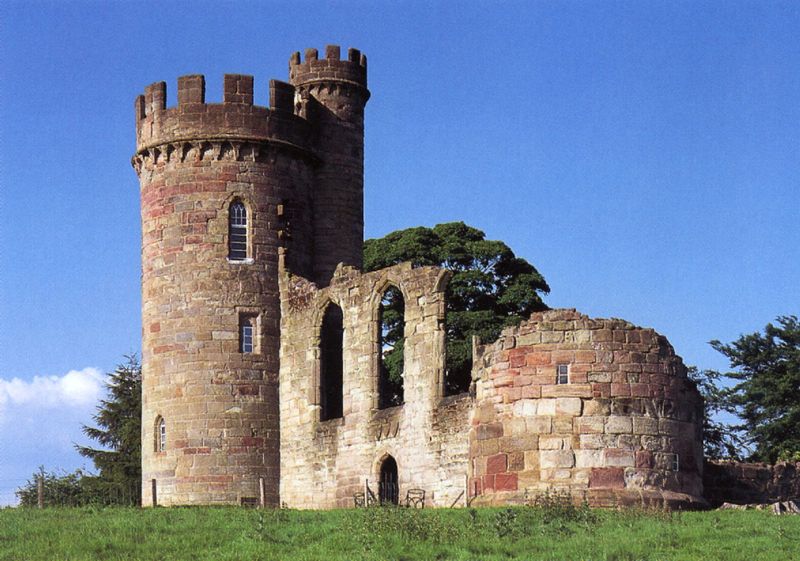
Titel: Künstliche Bergruine in Hagley Hall, Worcestershire
Künstler: Sanderson Miller
Standort: Hagley Hall (EU - GB - Worcestershire)
Schlagwörter: baum, blau, himmel, wolken, bäume, grün, landschaft, fenster, tür, gebäude, gras, rasen, rot, schloss, wiese, zaun, alt, architektur, stein, steine, feld, hügel, wald, rund, turm, mauer, kuppel, tannen, tor, zinnen, foto, fotografie, verfall, ruine, burg, kloster, türme, quader, spitzbogen, mittelalter, kapelle, abtei, englischer garten, verfallen, ziegelstein, verfalle